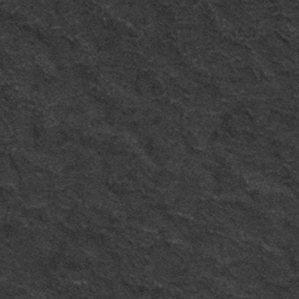
Label: frost